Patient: sex M, age 67
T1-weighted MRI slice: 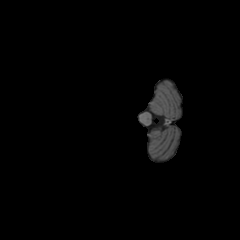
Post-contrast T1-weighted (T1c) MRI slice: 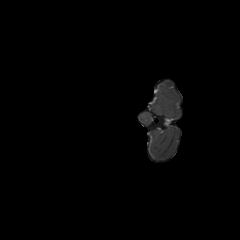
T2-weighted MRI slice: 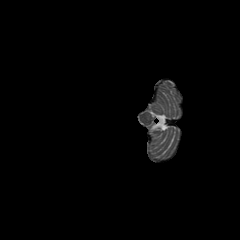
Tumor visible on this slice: no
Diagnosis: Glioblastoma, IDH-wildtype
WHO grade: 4